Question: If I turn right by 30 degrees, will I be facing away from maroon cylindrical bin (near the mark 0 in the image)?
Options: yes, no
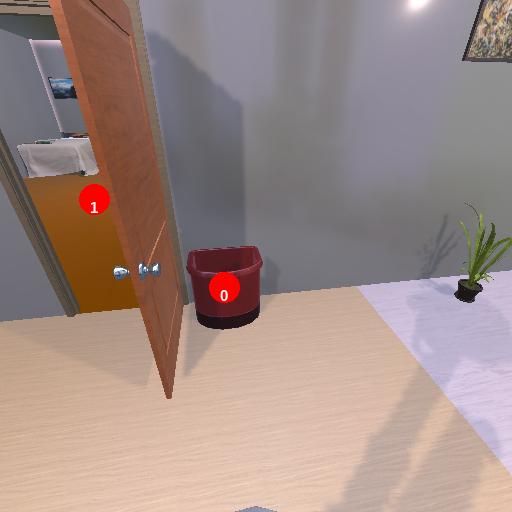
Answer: yes